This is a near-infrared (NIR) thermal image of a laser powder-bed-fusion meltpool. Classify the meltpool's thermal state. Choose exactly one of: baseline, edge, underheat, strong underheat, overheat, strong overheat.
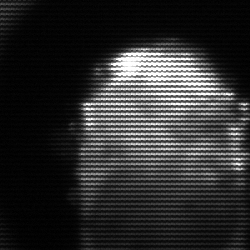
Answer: baseline